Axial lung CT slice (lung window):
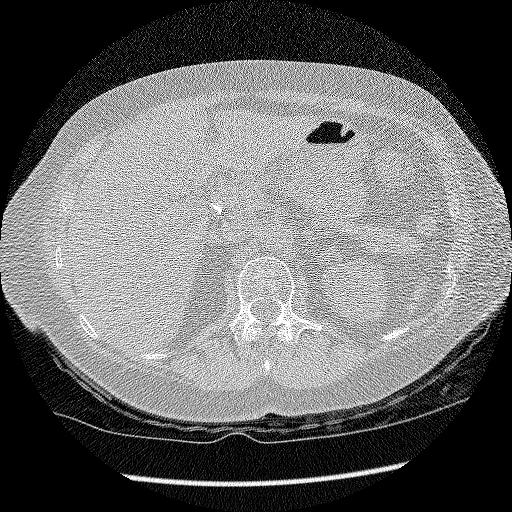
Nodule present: no